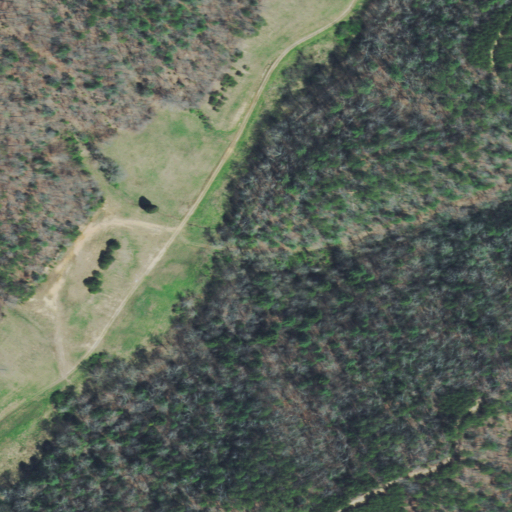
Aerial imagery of valley in Tennessee named Cooper Hollow containing mixed forest, deciduous forest, pasture, shrub, and evergreen forest